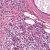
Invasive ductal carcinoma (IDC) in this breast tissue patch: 0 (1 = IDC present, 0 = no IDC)